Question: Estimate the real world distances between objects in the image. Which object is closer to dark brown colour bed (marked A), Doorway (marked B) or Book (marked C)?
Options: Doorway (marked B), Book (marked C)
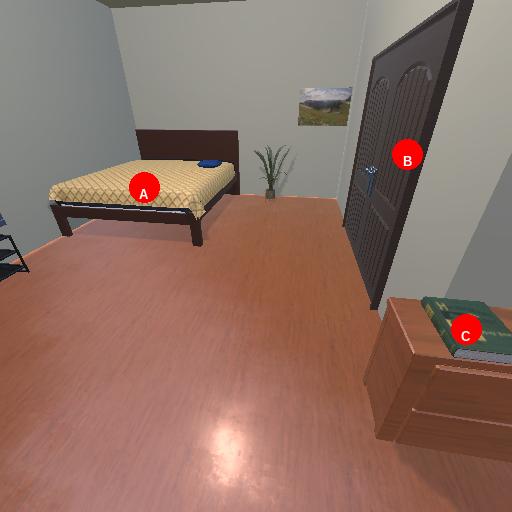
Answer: Doorway (marked B)